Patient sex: F
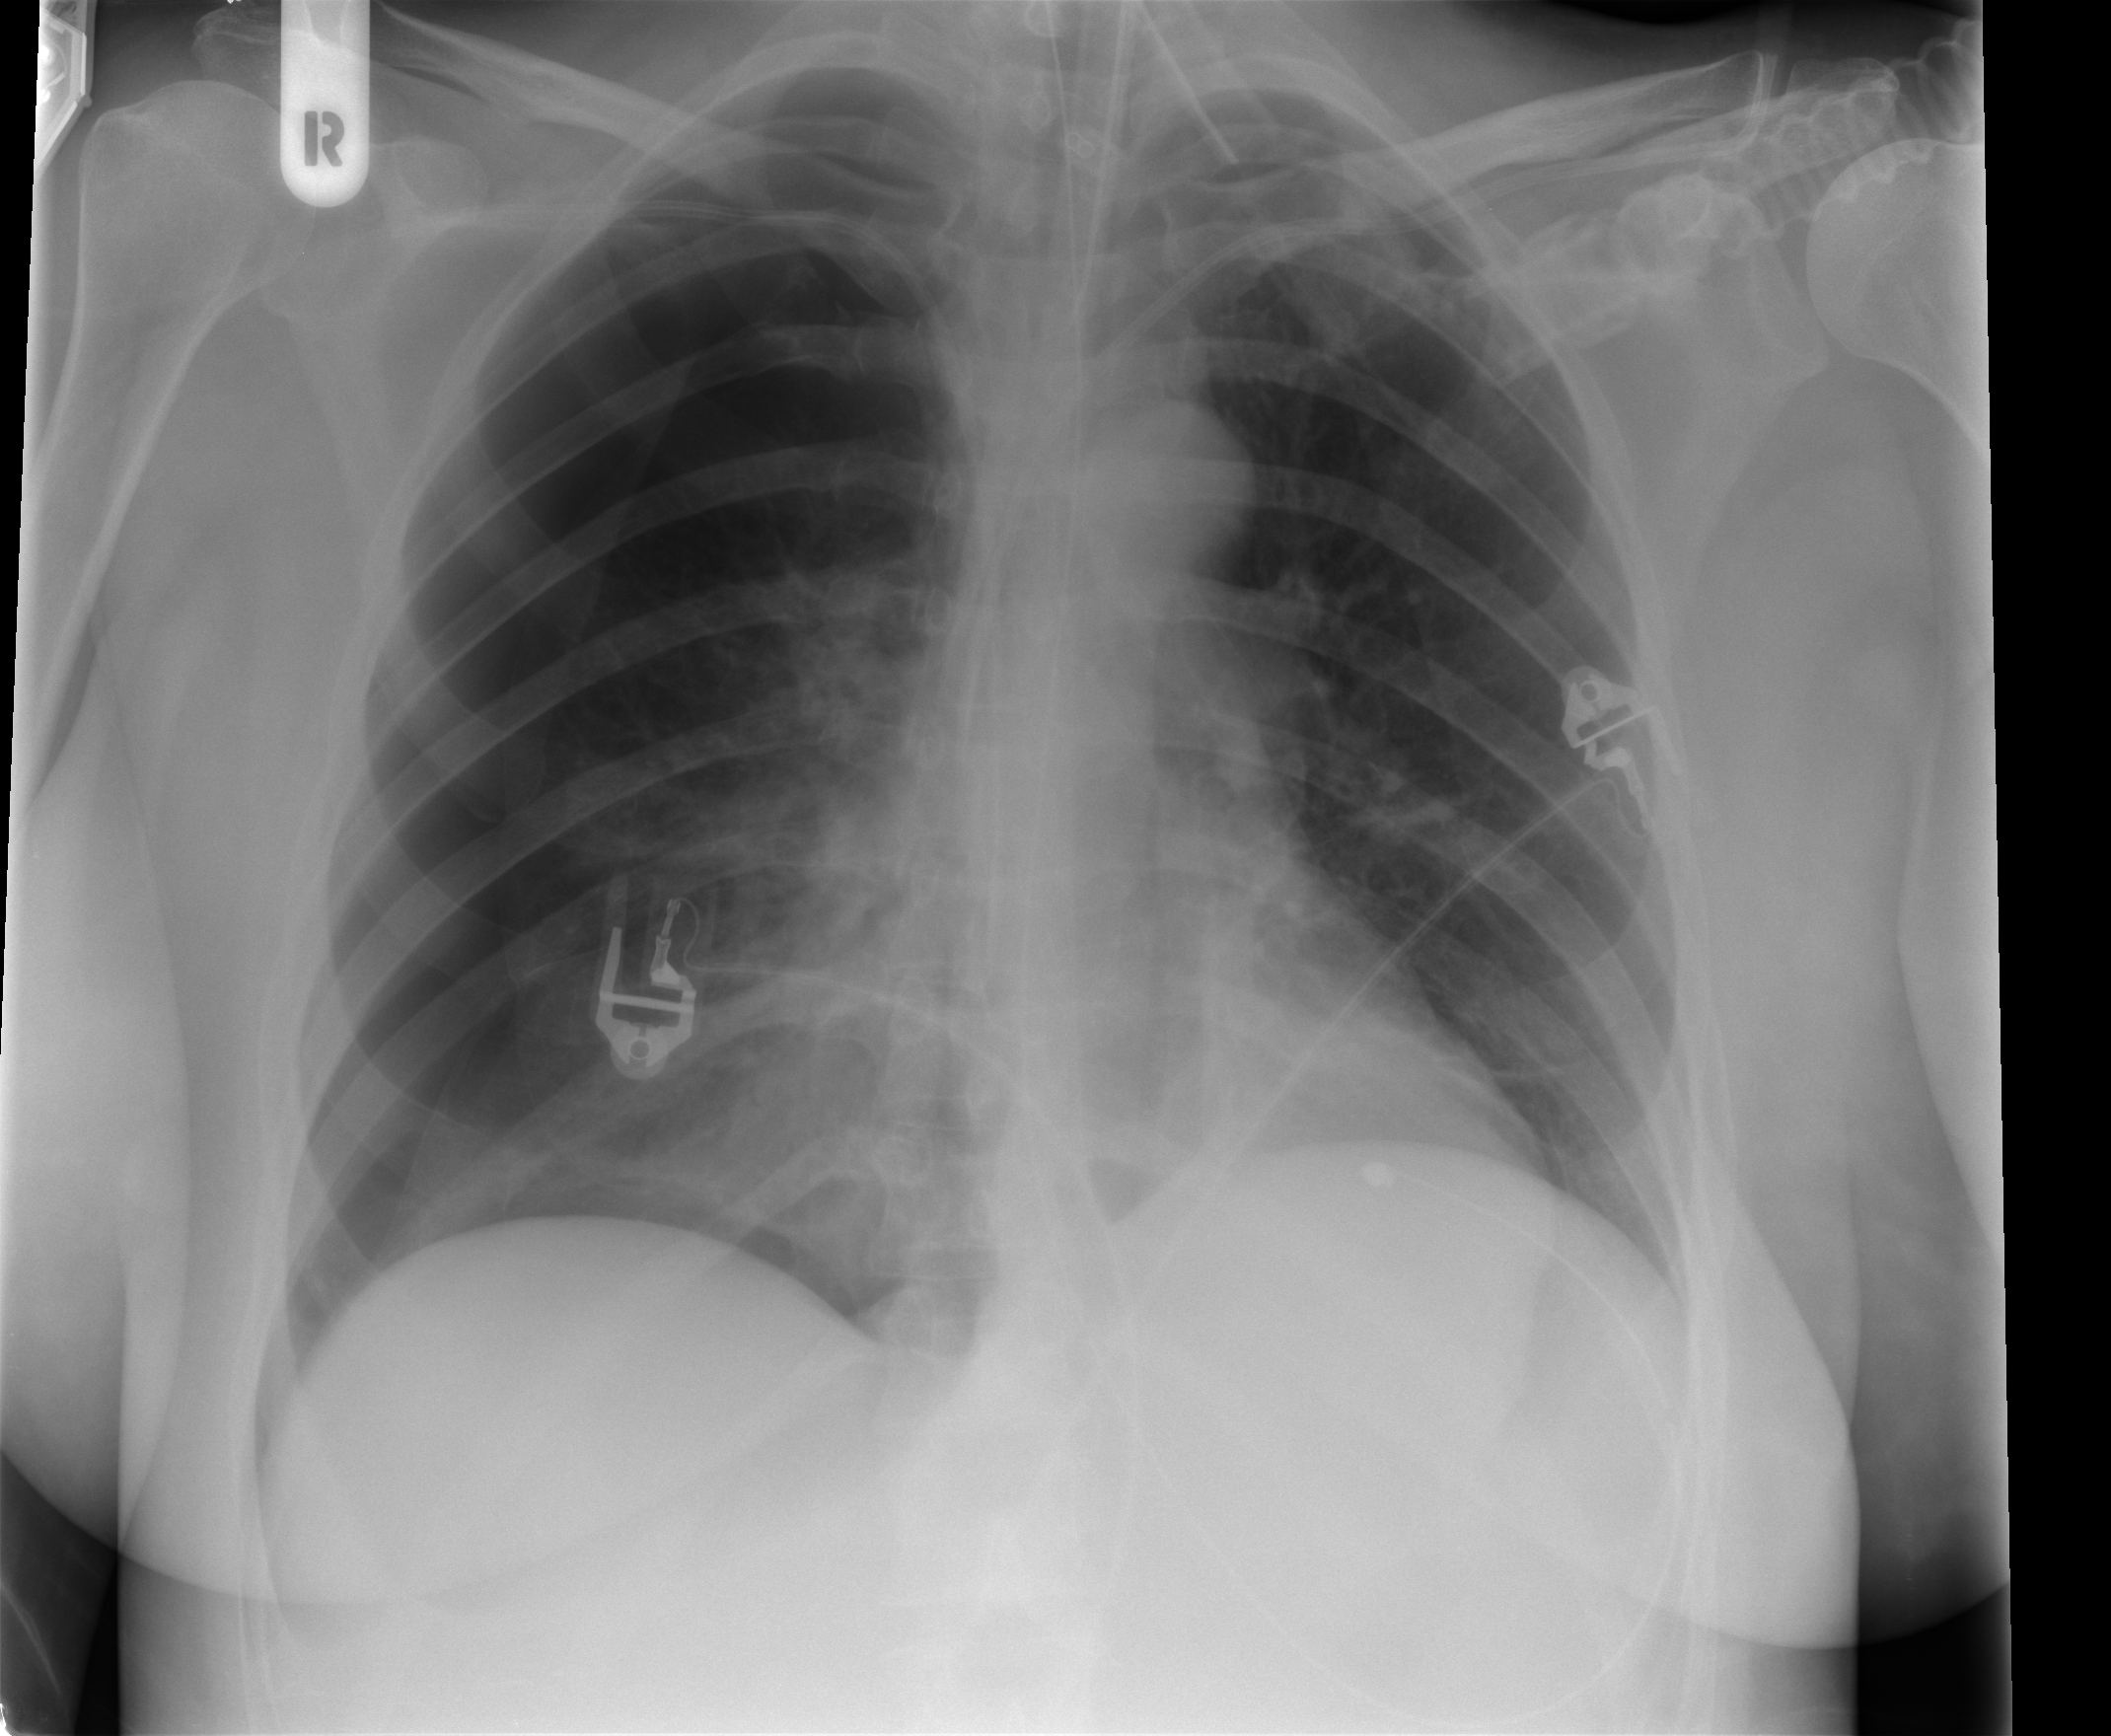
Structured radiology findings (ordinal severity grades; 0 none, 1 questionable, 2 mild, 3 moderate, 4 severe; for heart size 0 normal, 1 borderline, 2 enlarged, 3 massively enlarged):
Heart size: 0
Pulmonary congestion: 0
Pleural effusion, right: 0
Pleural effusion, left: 0
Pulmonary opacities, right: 0
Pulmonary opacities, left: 0
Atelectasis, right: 1
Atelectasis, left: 1